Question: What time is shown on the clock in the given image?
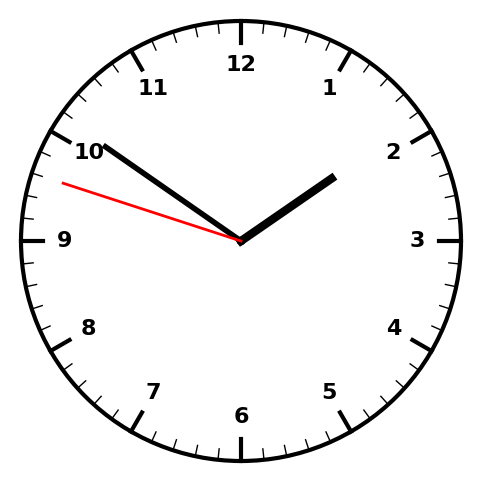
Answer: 01:50:48